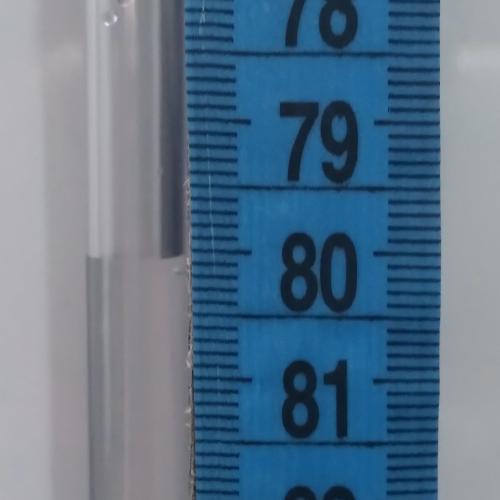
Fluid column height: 80.1 cm